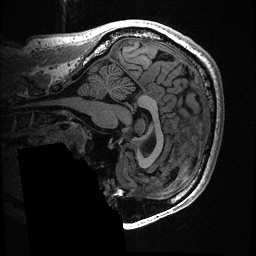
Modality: T1w
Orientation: sagittal
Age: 44
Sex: male
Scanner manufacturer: ge
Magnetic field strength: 3 T
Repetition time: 0.006952 s
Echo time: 0.00292 s